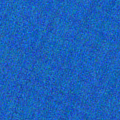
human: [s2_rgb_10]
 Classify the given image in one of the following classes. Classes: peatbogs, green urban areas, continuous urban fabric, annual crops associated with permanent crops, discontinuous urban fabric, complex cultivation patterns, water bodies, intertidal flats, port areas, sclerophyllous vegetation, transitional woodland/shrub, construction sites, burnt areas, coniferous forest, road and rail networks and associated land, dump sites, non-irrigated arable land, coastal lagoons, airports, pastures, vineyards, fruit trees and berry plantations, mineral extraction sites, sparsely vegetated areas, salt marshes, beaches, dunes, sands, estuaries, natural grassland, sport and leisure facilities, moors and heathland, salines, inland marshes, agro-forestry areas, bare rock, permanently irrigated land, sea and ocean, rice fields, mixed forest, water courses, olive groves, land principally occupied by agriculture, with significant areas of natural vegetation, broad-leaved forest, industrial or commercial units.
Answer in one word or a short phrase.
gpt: sea and ocean